Interaction volume radius: 5 \u00c5
Interaction volume height: 10 \u00c5
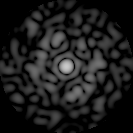
Disorder parameter: 0.7335